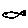
Label: fish